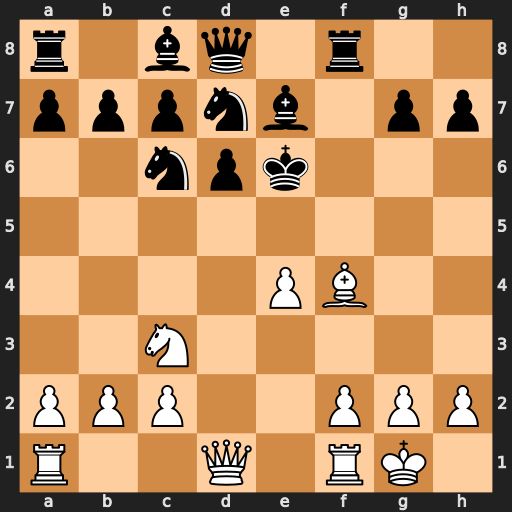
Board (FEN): r1bq1r2/pppnb1pp/2npk3/8/4PB2/2N5/PPP2PPP/R2Q1RK1
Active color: w
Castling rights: -
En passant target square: -
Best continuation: Qd5+ Kf6 Qf5#